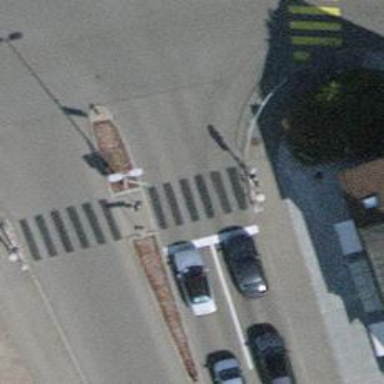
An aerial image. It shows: Crossing with traffic signals and zebra crossing island.